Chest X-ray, AP view. Patient: 22 years old, sex M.
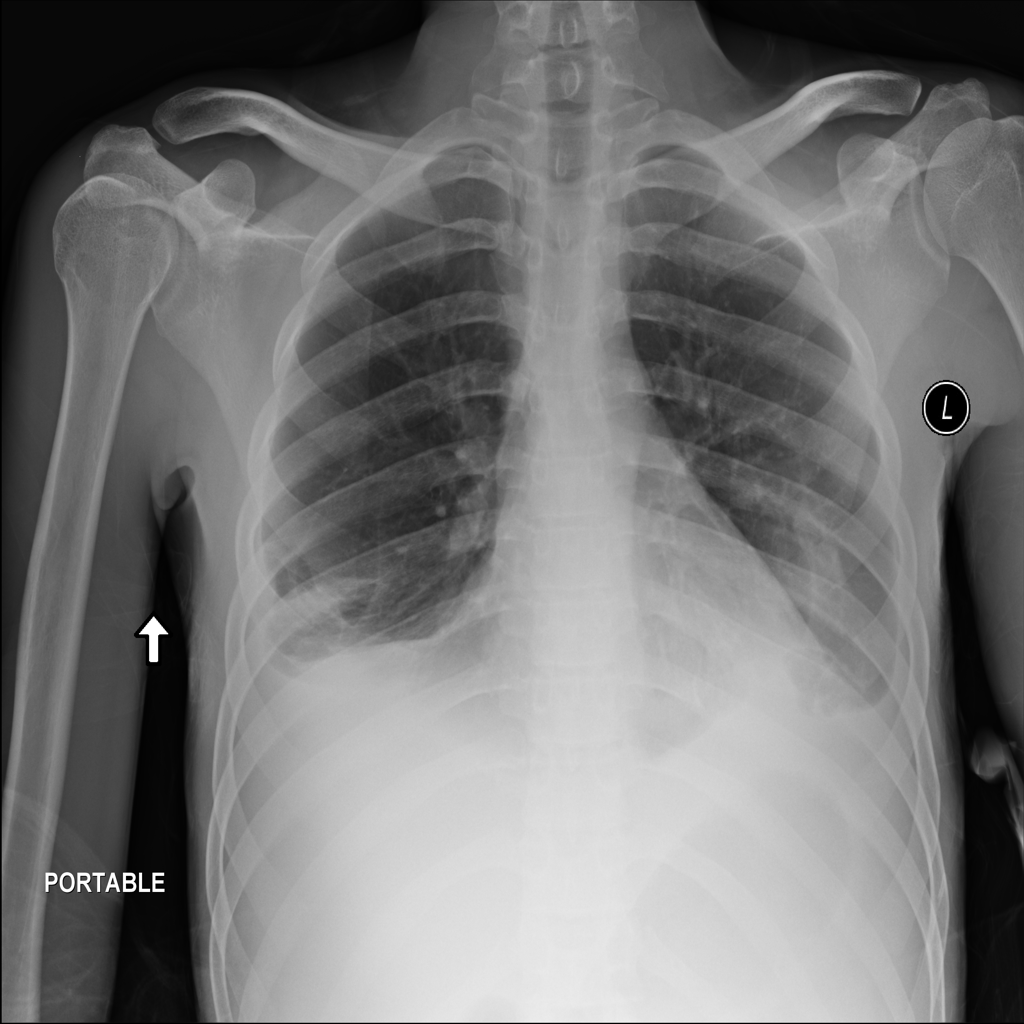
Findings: No Finding